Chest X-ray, AP view. Patient: 35 years old, sex F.
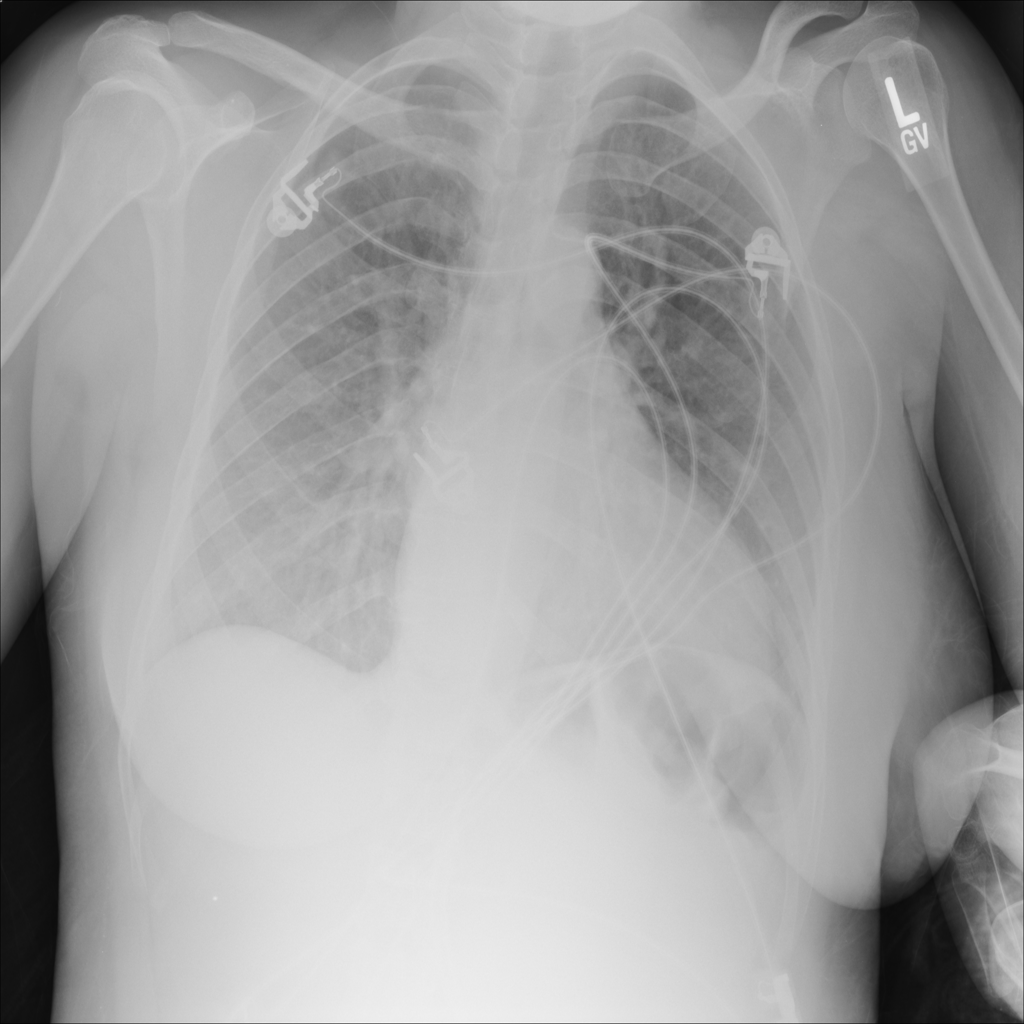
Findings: No Finding